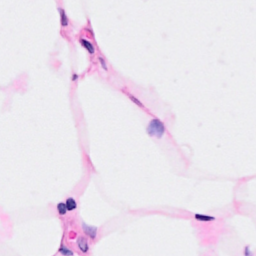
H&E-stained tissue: Breast